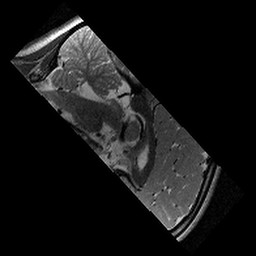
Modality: T2w
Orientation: sagittal
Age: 9
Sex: female
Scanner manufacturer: siemens
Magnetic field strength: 3 T
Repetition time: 9.23 s
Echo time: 0.067 s